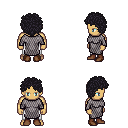
a pixel art fantasy rpg character, male body template, human, tanned skin, chain mail, white pants, raven curly afro hairstyle, brown shoes, four views (front, back, left, right), 2x2 character sprite sheet, small pixel art, hard edges, no anti-aliasing